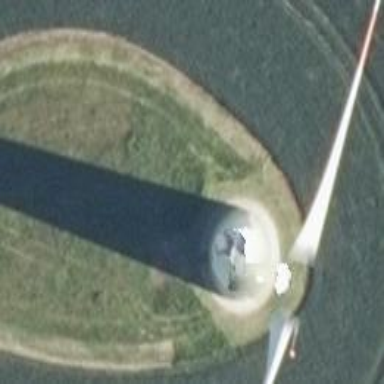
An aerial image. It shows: Wind power generator with wind turbines.